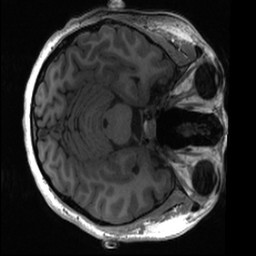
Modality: T1w
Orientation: axial
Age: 18
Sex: female